Field crop: tomato
Growth stage: 2
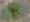
Species: solanum